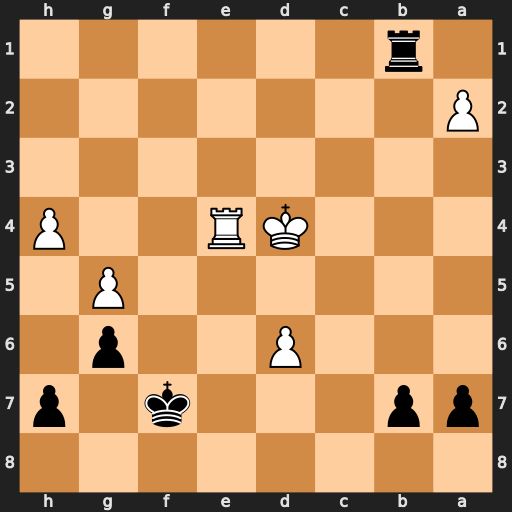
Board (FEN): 8/pp3k1p/3P2p1/6P1/3KR2P/8/P7/1r6
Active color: b
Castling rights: -
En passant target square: -
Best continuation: Rb4+ Kd3 Rxe4 Kxe4 Ke6